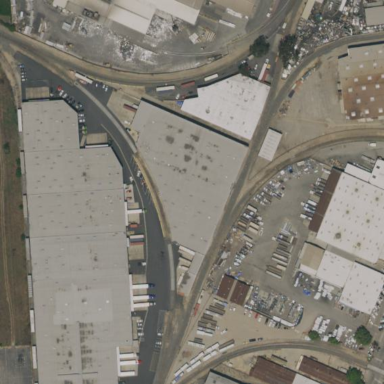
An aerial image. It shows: Warehouse building.